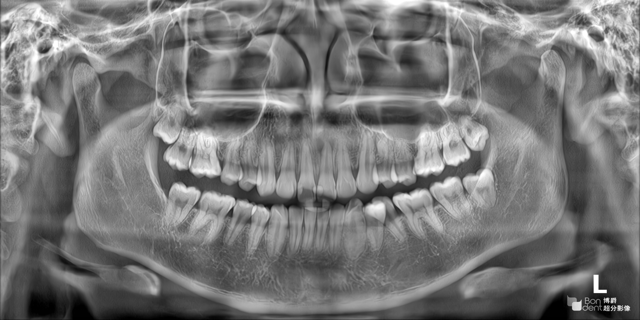
adult